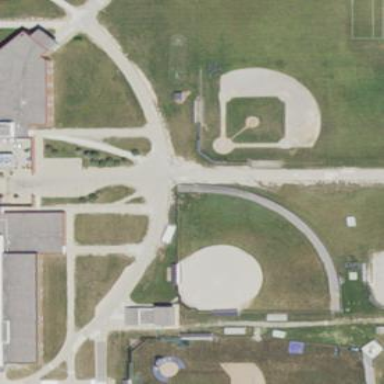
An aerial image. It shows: Softball pitch for leisure land activities.